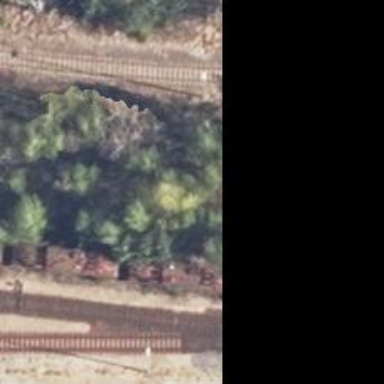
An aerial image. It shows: Abandoned railway spur.